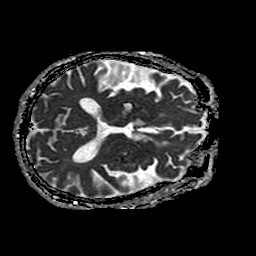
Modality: ADC
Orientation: axial
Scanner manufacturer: philips
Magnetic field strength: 1.5 T
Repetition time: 3.887 s
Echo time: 0.09873 s